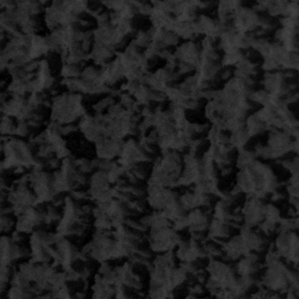
Label: frost